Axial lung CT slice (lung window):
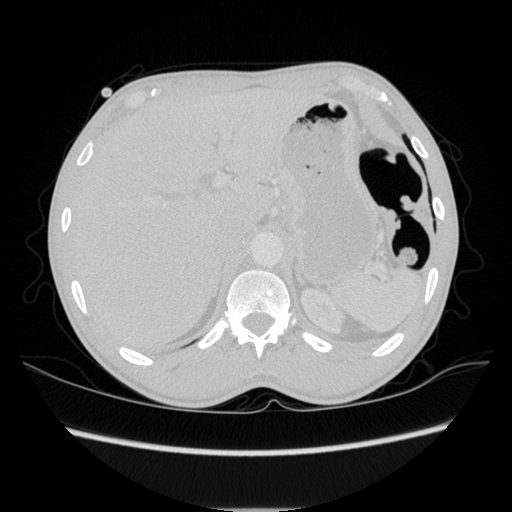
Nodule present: no